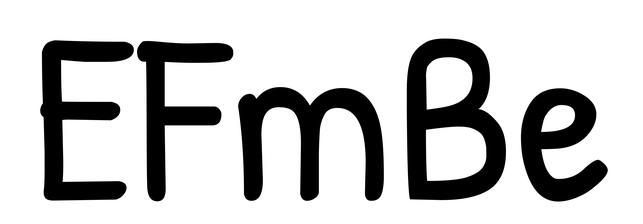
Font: PatrickHand-Regular